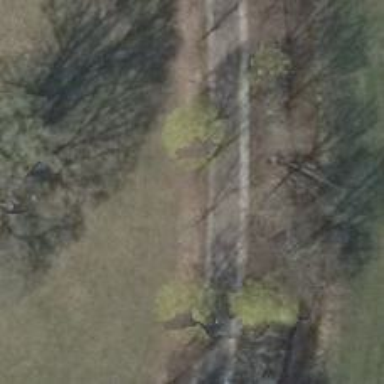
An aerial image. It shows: Row of deciduous broadleaved trees.